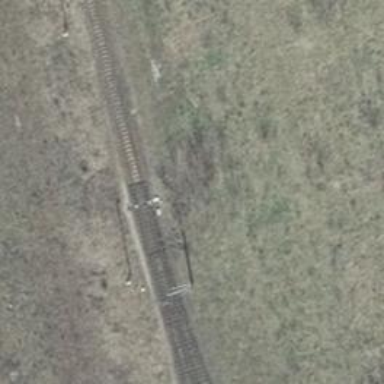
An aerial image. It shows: Railway switch.